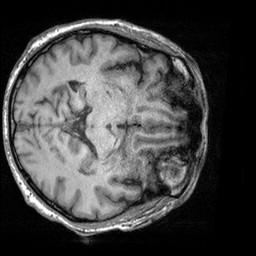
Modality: T1w
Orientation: axial
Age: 54
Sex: male
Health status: healthy
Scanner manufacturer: siemens
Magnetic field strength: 3 T
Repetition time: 2.3 s
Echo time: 0.00303 s